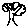
Label: tree